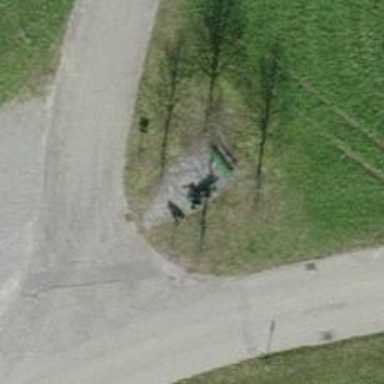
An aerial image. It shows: Bench for seating.